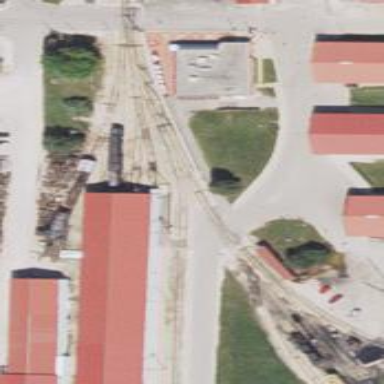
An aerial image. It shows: Preserved rail yard. The area contains preserved railway tracks.